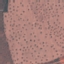
Land use / land cover: PermanentCrop